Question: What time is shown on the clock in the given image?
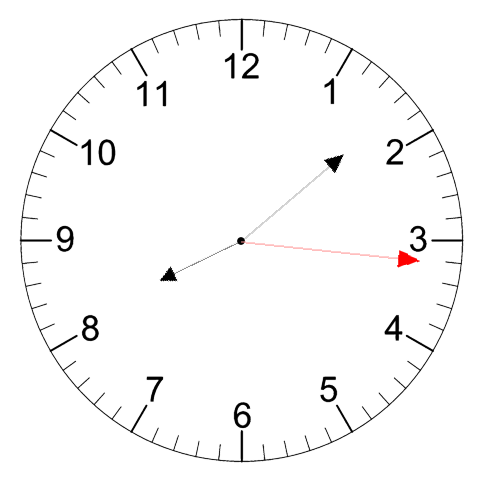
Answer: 08:08:16